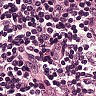
Metastatic tissue present: no